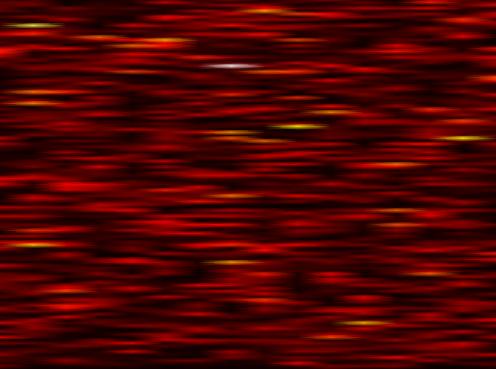
Label: OFDM